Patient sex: M
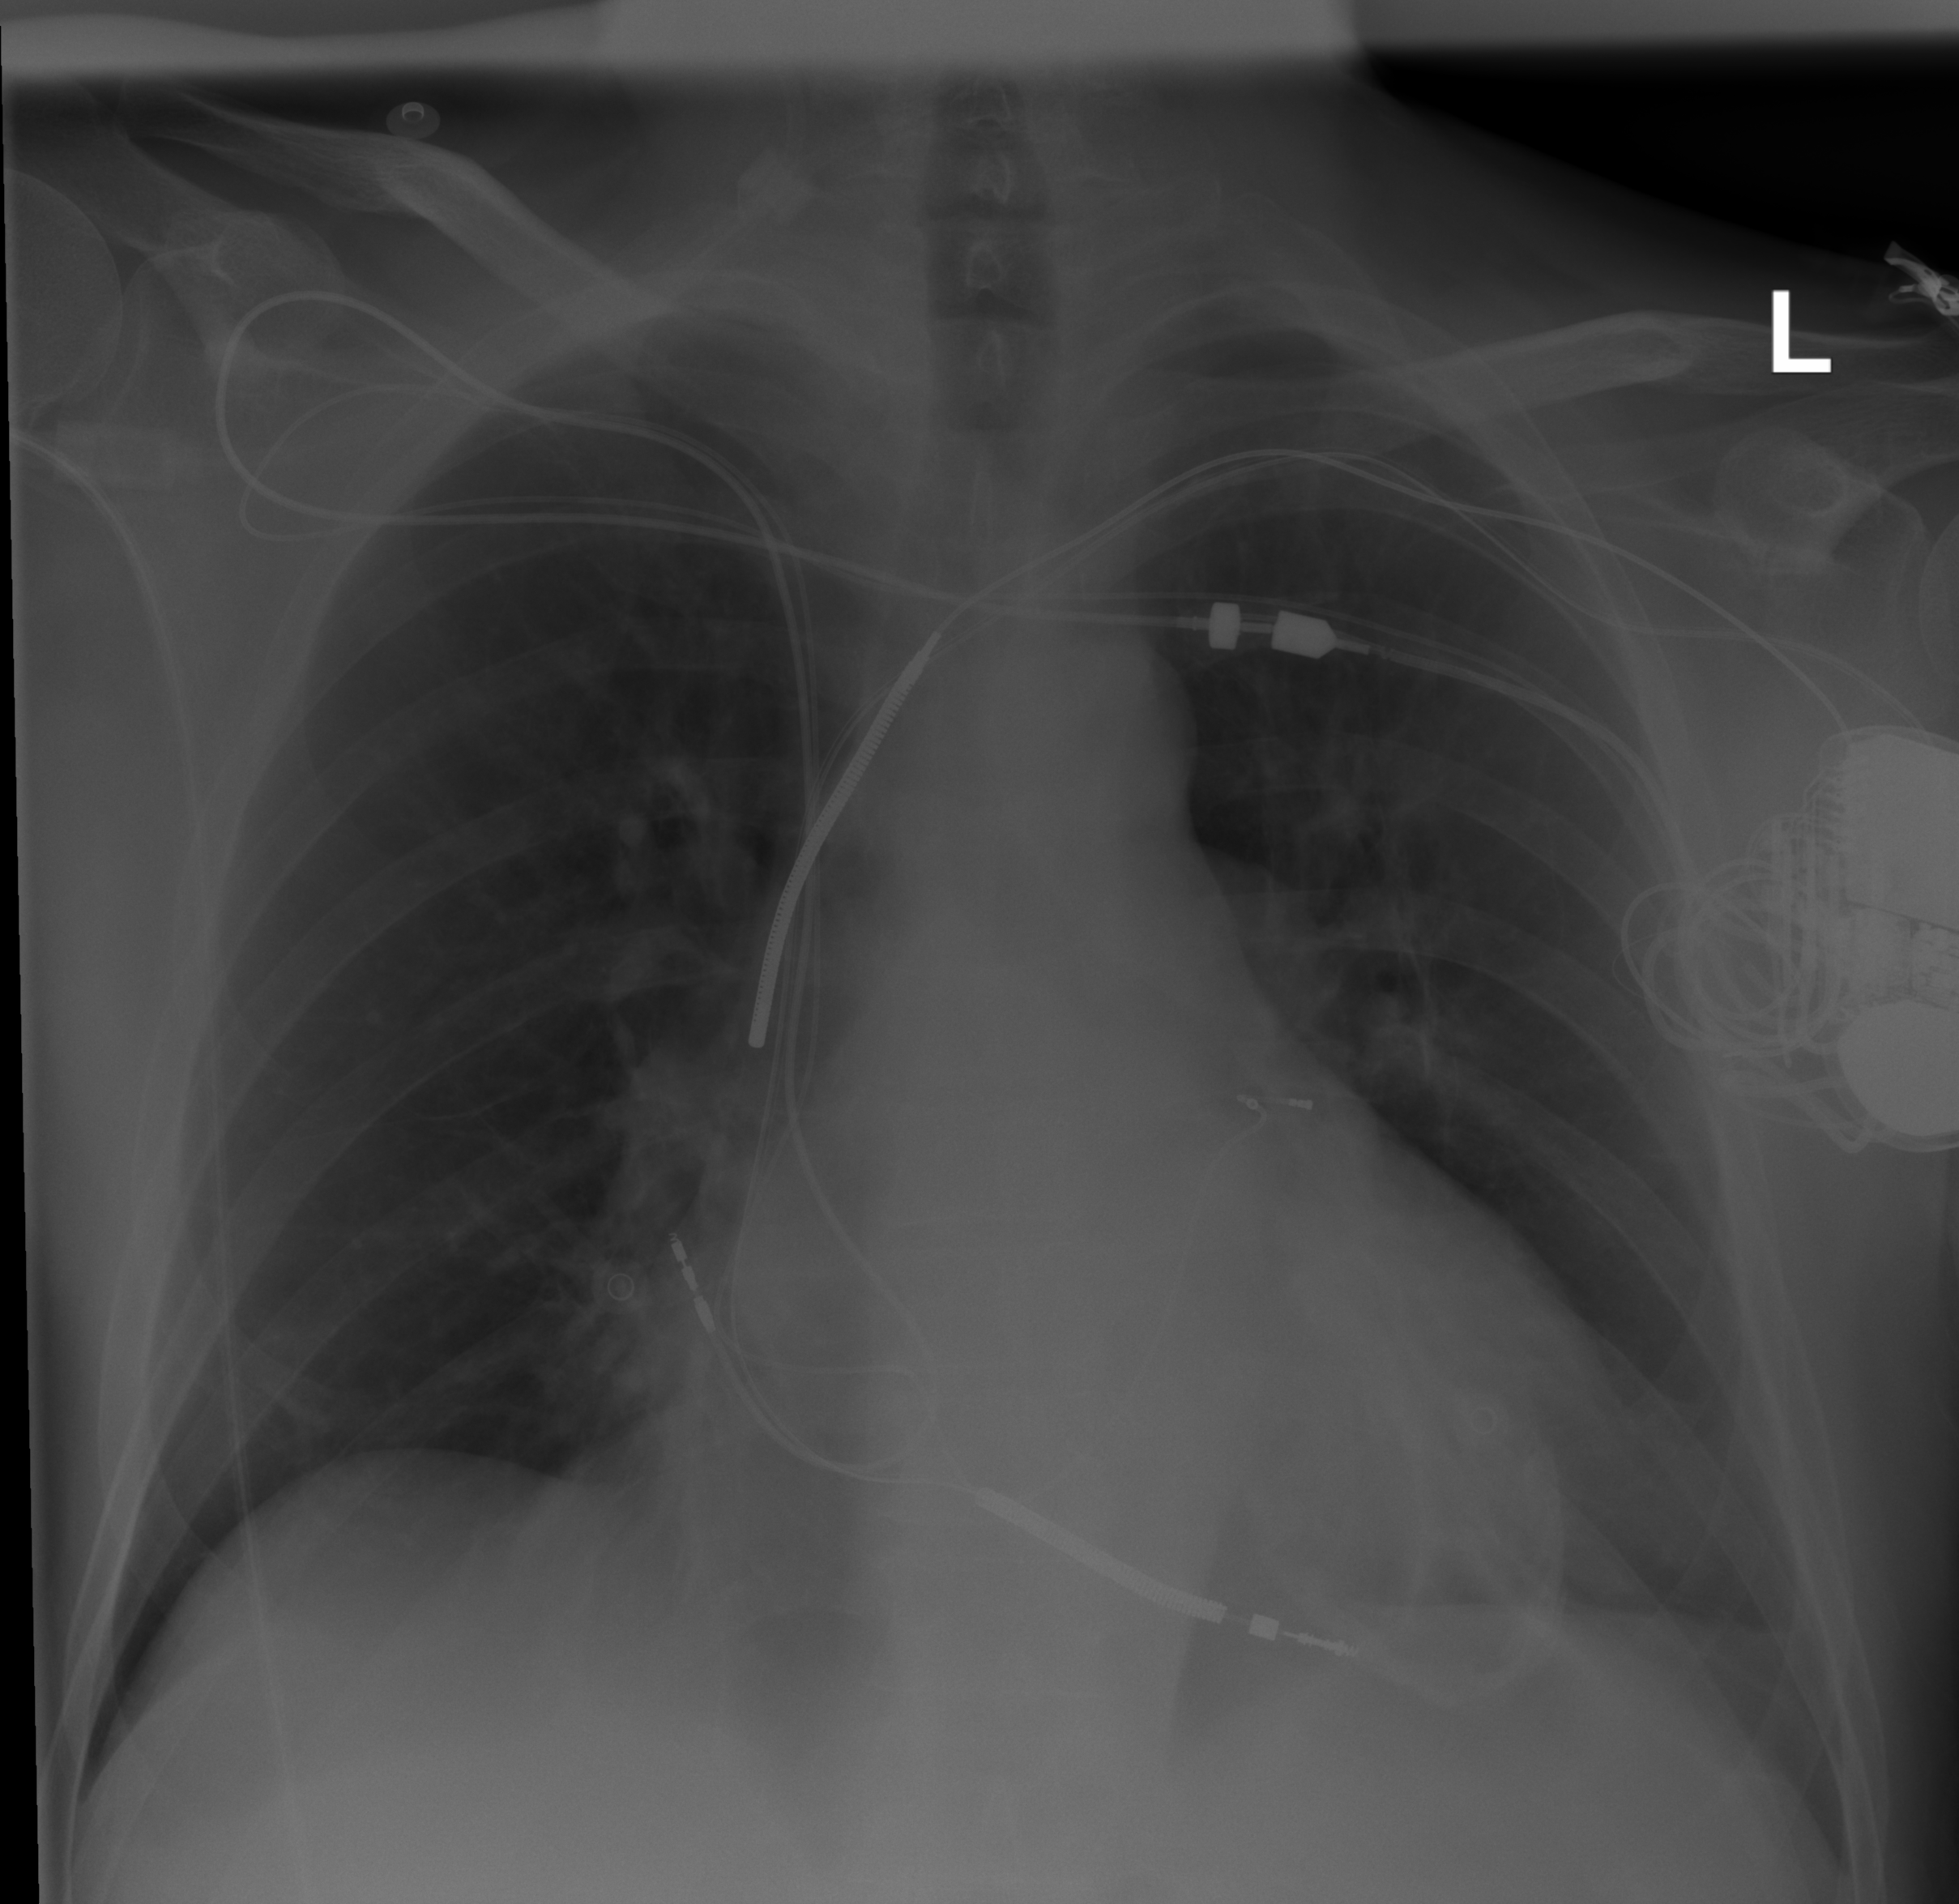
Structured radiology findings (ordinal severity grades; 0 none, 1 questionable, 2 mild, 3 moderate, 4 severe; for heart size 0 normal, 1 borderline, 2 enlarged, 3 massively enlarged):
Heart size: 2
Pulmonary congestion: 0
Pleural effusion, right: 0
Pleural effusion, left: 0
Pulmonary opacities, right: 0
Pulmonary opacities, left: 0
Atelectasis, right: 0
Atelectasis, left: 2